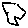
Label: hexagon